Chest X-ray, AP view. Patient: 46 years old, sex M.
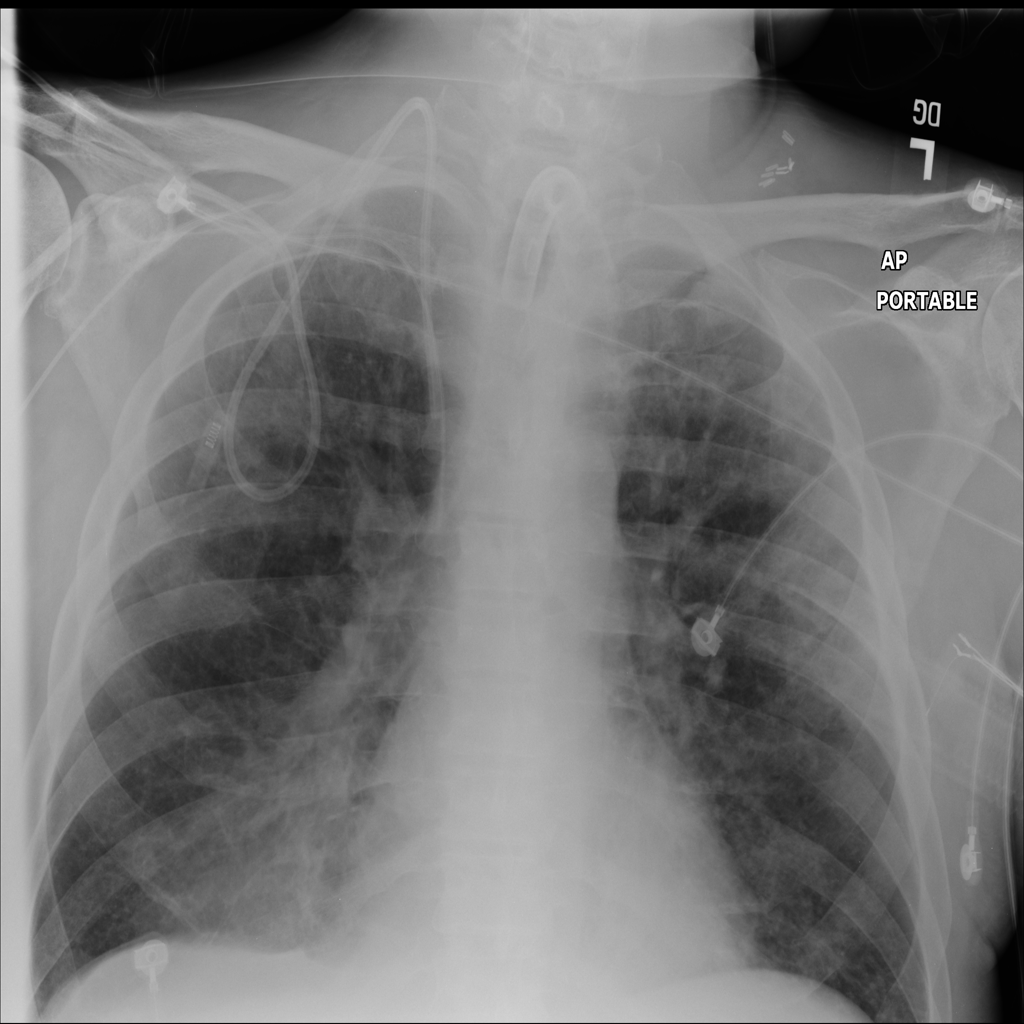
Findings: Effusion, Infiltration